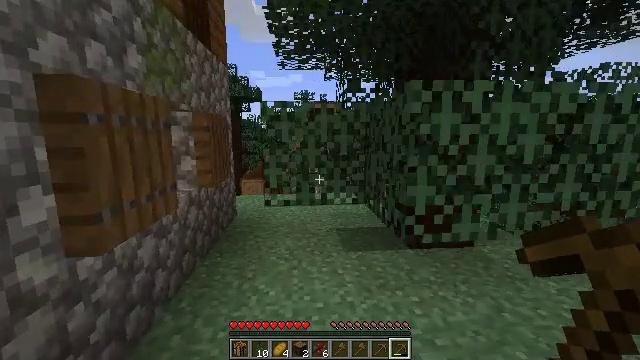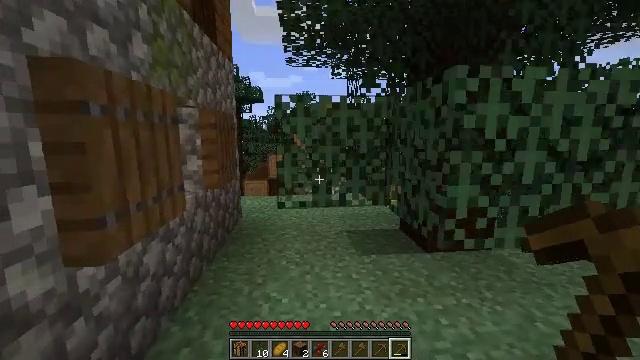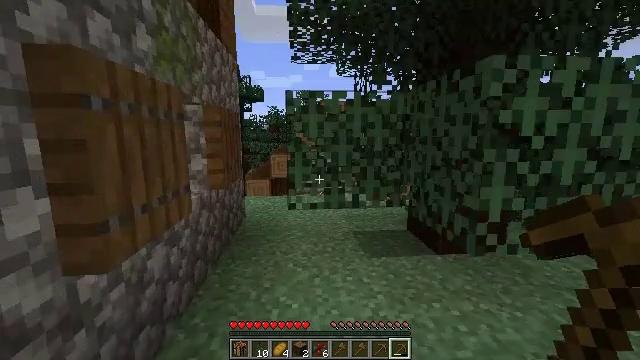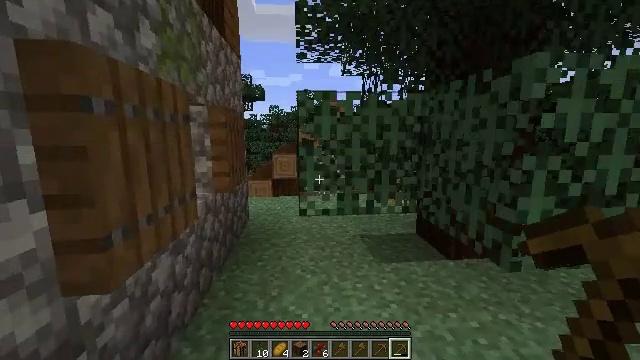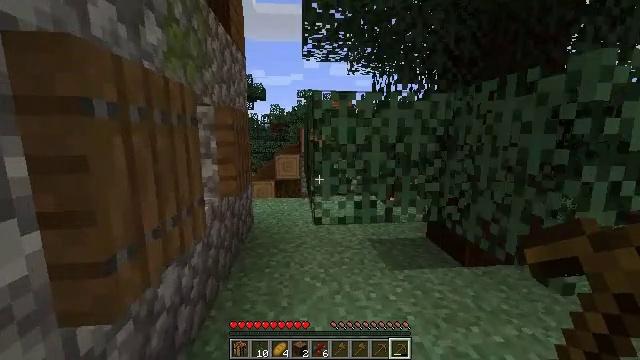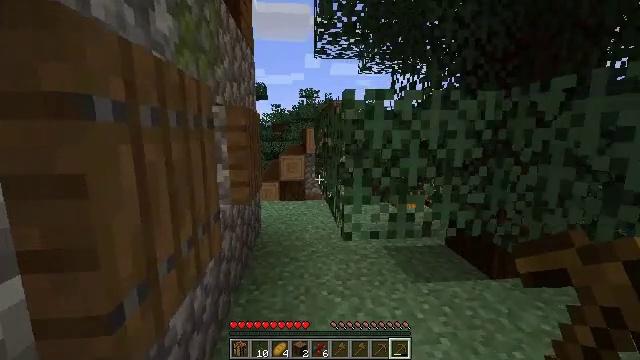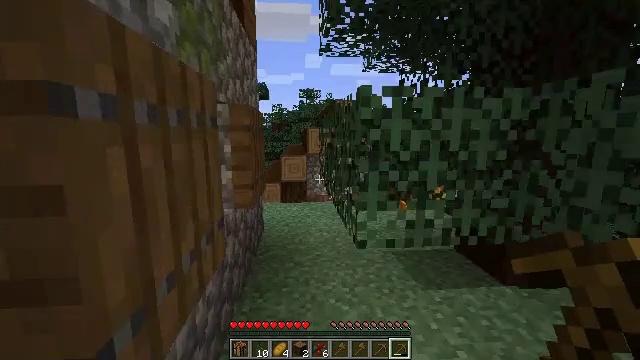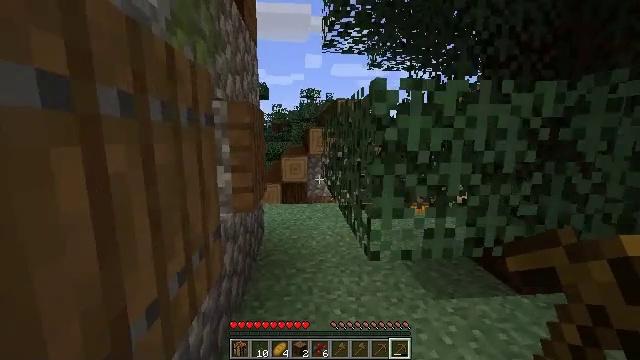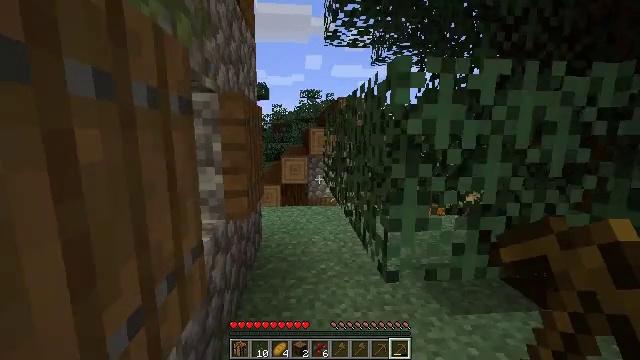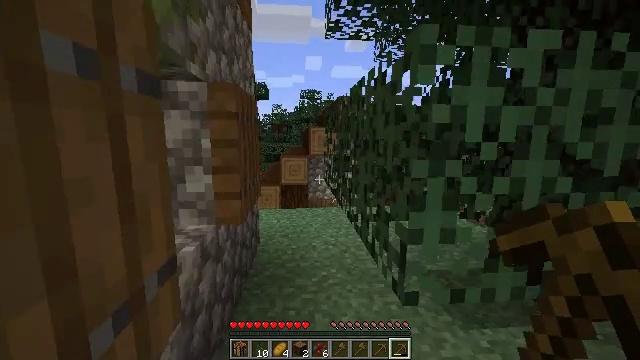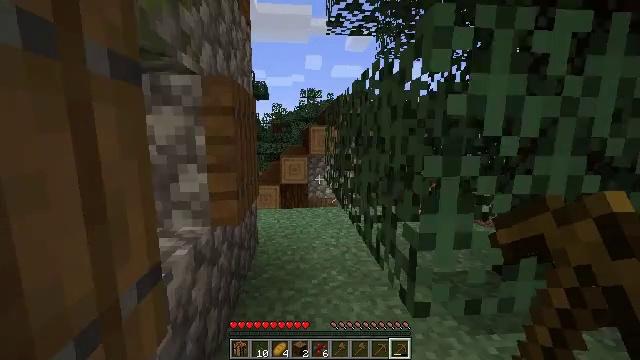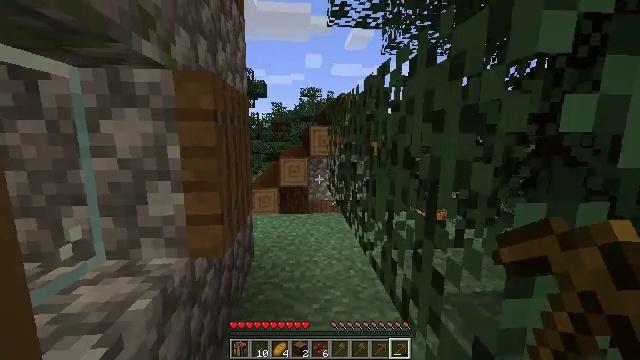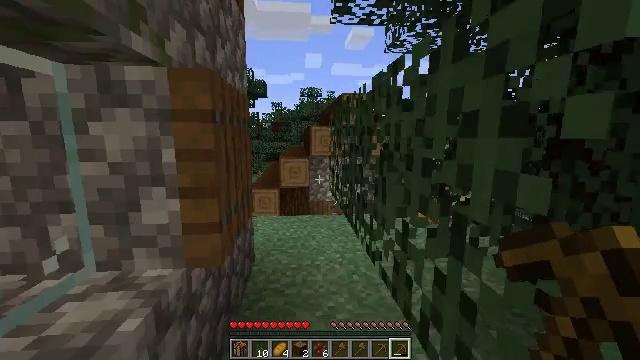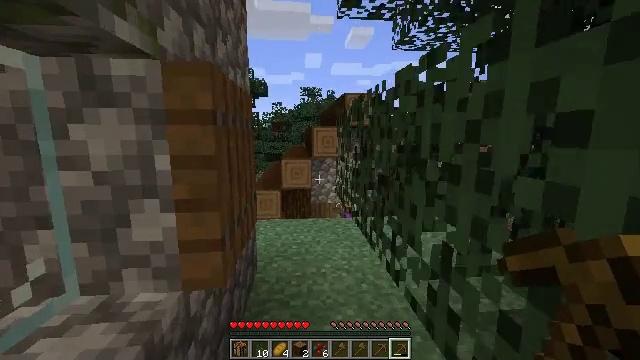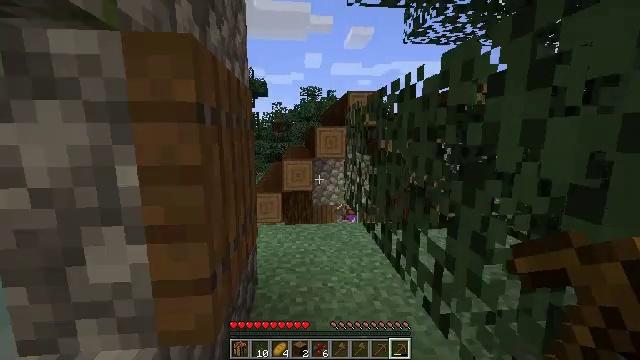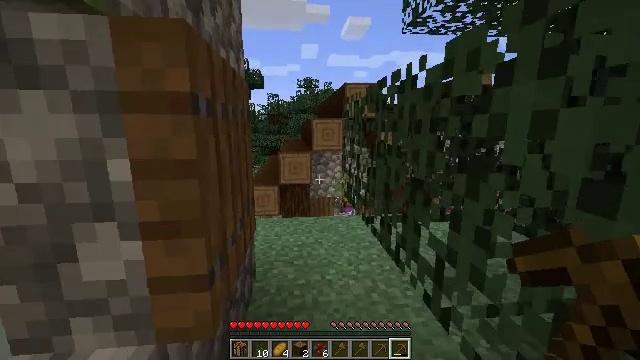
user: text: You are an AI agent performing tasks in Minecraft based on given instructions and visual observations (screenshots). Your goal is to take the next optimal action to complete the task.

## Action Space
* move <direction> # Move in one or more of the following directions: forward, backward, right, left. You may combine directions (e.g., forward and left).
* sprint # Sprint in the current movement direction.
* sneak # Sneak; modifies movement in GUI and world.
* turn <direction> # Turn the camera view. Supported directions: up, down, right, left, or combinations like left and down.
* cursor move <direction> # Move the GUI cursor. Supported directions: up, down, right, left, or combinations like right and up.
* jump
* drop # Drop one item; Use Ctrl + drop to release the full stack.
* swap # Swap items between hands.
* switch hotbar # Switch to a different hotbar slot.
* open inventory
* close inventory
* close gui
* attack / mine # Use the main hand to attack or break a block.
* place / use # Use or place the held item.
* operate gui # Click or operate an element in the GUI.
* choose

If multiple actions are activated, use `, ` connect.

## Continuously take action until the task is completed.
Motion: motion action
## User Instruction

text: Destroy the spruce leaves to get sticks and saplings.
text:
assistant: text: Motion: move forward and move left
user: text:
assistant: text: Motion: move forward and move left
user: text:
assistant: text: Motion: move forward and move left
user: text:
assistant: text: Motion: move forward and move left
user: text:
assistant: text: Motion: move forward and move left
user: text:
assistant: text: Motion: move forward
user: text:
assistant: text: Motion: move forward
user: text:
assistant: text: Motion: move forward
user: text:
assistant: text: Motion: move forward
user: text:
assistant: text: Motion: move forward
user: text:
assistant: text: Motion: move forward
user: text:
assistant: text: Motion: move forward and move left
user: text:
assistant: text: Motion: move forward and move left
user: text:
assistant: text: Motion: move forward and move left
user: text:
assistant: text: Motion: move forward and move left, turn down
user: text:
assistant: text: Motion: move forward and move left
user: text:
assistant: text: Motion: move forward
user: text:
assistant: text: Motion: move forward, turn down
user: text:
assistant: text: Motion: move forward, turn down
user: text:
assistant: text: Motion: move forward, turn left and down
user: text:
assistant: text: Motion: move forward and move right, turn left and down
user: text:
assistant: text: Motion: move forward and move right
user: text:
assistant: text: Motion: move forward and move right
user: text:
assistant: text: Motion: move forward and move right
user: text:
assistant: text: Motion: move forward and move right
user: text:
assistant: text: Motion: move forward and move right
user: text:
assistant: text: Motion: move forward
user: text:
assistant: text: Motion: move forward
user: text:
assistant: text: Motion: move forward
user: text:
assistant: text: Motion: move forward